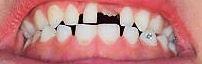
Condition: hypodontia